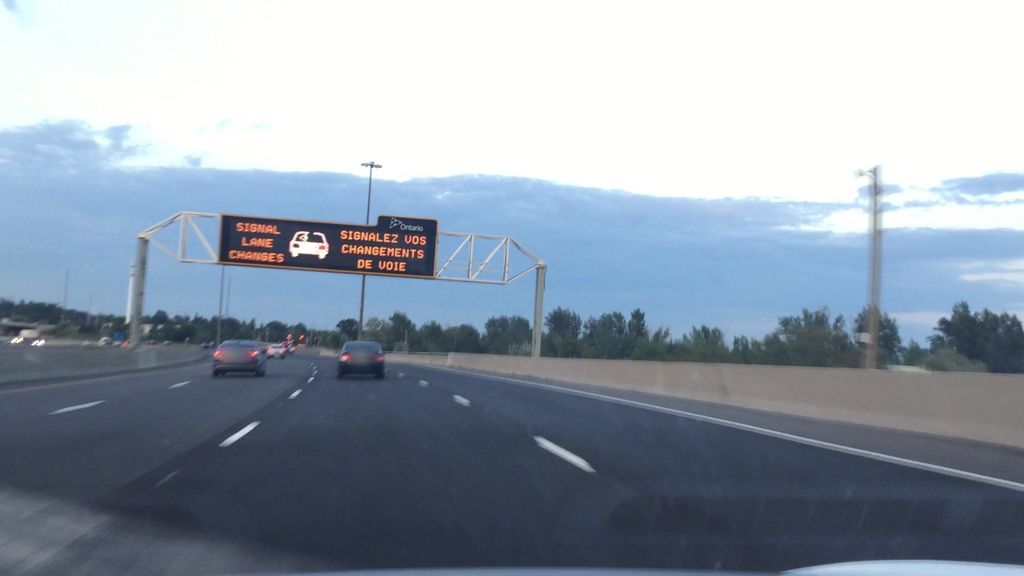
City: toronto